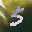
Label: 5